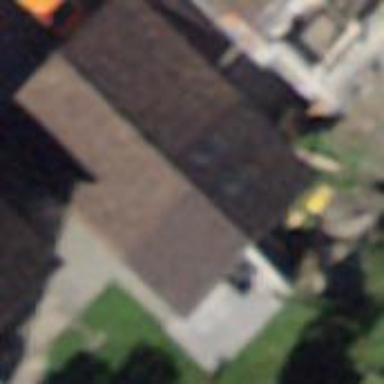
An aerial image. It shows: Shed.